RGB frame:
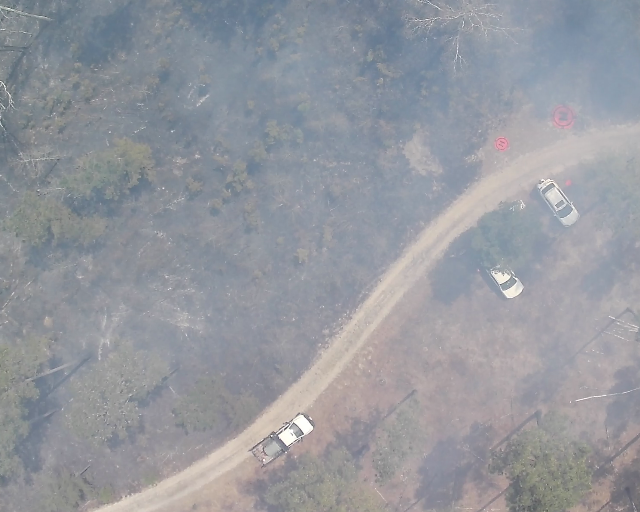
Thermal frame:
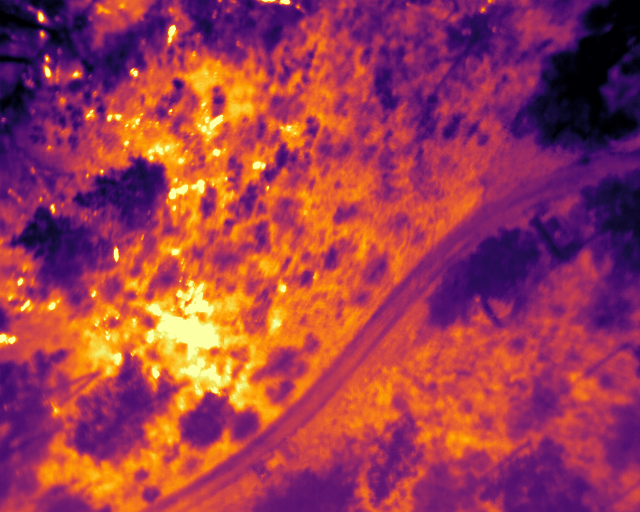
Captured: 2026-02-26 03:40:00
Pixels at or above 80 °C: 877 (fraction of frame: 0.002676)